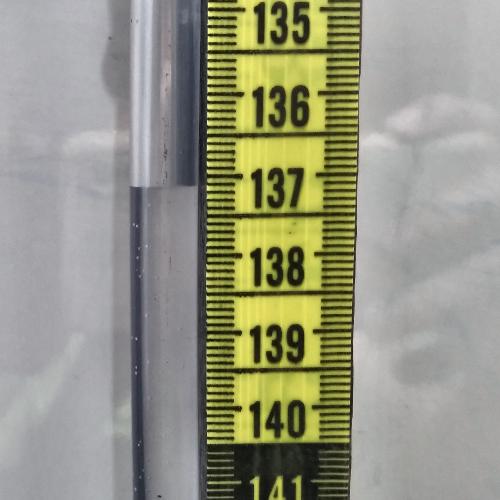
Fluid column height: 137.1 cm